Question: Please see the image below. Assume that these are all divs with the given ids. Also, let's assume that they carry the same weight semantically so they should be at the same point in the html hierarchy:
'''
<div id="1"></div>
<div id="2"></div>
<div id="3"></div>
<div id="4"></div>
'''
What is the proper CSS to position them correctly so as to appear as in the image below? The solution should flow properly as the browser is resized and preferably work on >=IE7.

Think of this as an action panel (#1) and 3 information displays (#2, #3, #4) so it is probably expected for 2,3,4 to expand in width to fill the browser window and flow below the action panel as the browser shrinks.
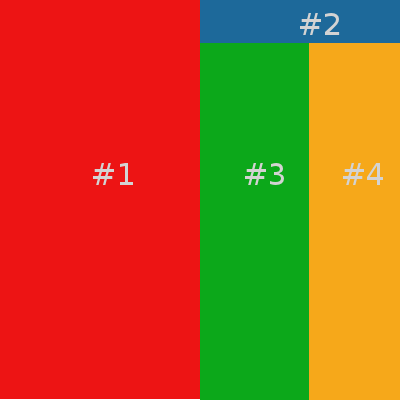
Answer: Use this
'''
#id1, #id2, #id3, #id4{ float:left; }
#id1{ width:50%; height:300px; background-color:red; }
#id2{ width:50%; height:50px; background-color:blue; }
#id3{ width:25%; height:250px; background-color:green; }
#id4{ width:25%; height:250px; background-color:yellow; }
'''
demo at <URL>
---
I altered your 'id's as they are not allowed to be numeric.
<URL>